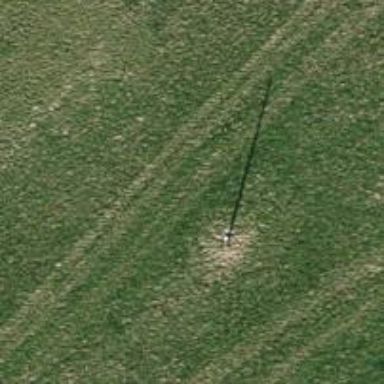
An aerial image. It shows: Power pole.